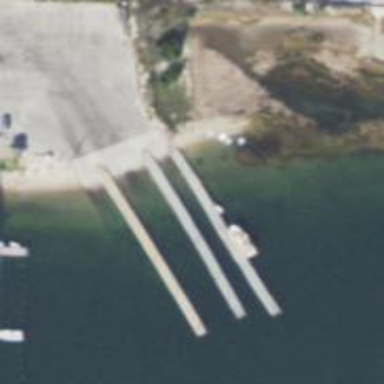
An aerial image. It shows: Slipway on leisure land.